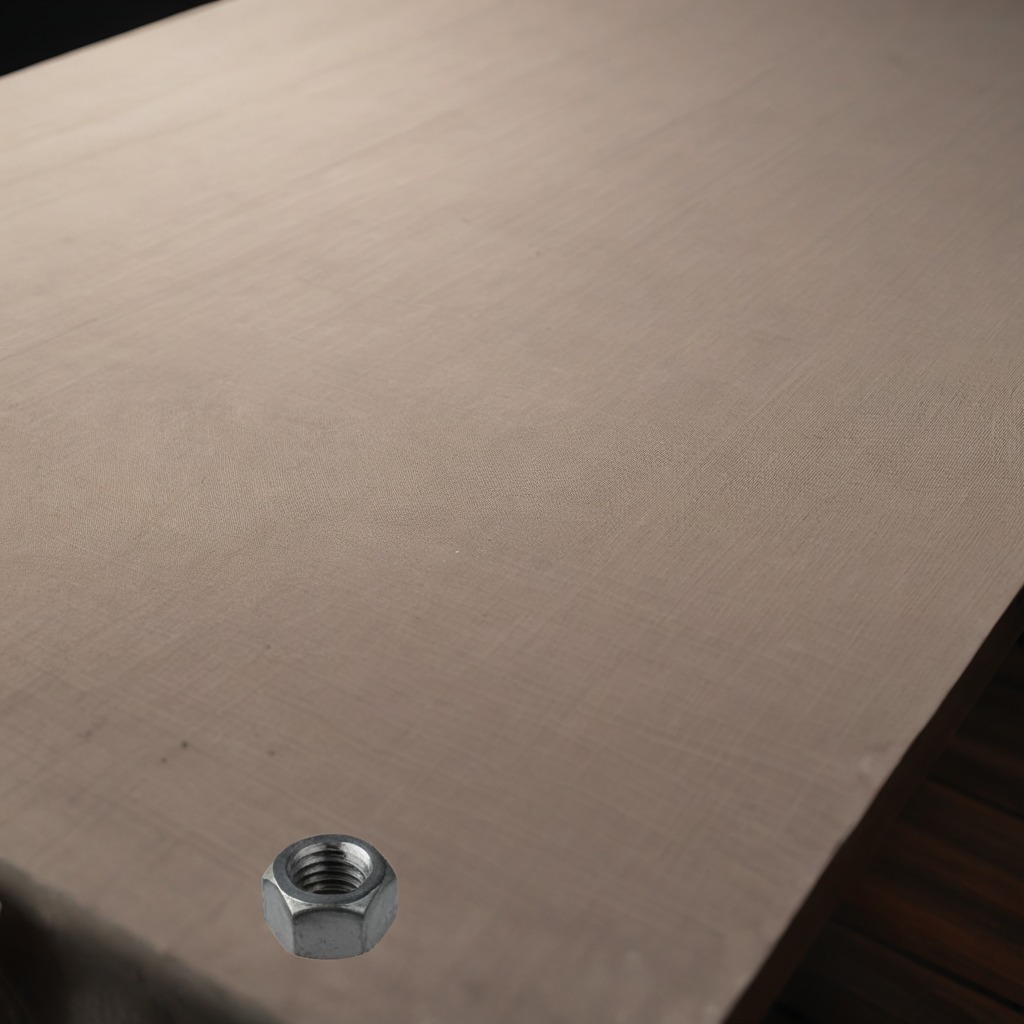
A metal nut is lying on the wooden table.